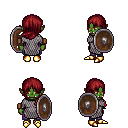
a pixel art fantasy rpg character, female body template, orc, green skin, chain mail, magenta pants, brunette left-swept hairstyle, leather bracers, gold boots, shield, four views (front, back, left, right), 2x2 character sprite sheet, small pixel art, hard edges, no anti-aliasing